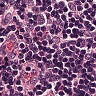
Metastatic tissue present: no